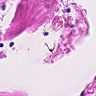
Metastatic tissue present: no